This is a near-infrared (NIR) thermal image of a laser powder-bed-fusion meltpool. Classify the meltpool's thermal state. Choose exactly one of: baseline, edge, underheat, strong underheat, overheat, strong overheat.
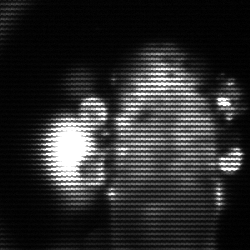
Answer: strong underheat